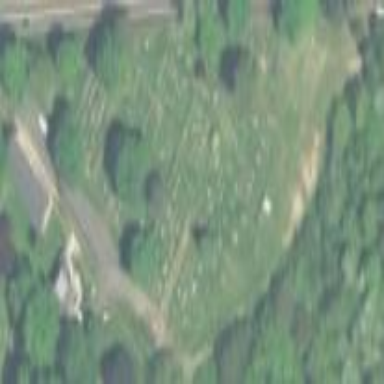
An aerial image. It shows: Cemetery.